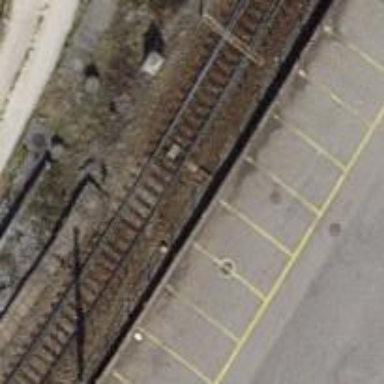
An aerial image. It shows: Railway switch.